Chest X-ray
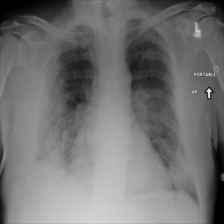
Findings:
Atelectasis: negative
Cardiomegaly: negative
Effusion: negative
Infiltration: negative
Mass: negative
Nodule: negative
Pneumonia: negative
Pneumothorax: negative
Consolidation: positive
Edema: negative
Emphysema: negative
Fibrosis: negative
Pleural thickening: negative
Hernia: negative